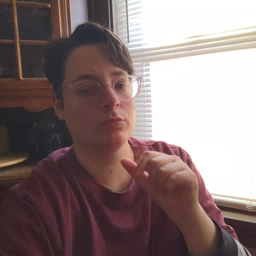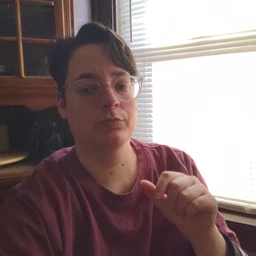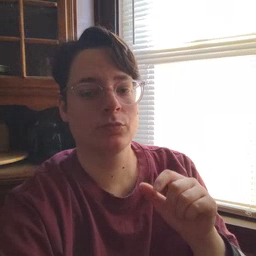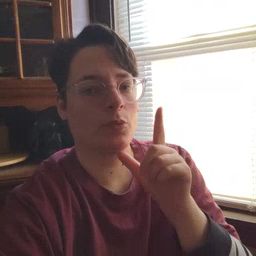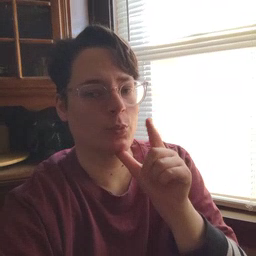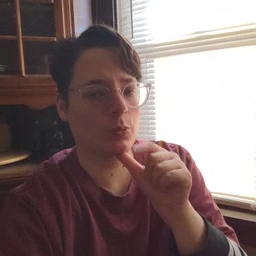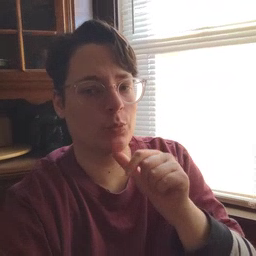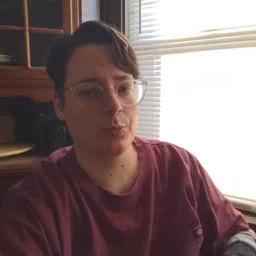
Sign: who